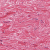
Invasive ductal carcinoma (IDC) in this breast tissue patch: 0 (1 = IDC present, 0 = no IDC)